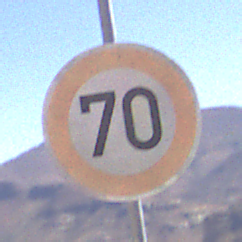
Verkehrszeichen: Geschwindigkeit70
Umgebung: Outdoor, Nature
Tageszeit: Midday
Wetter: Clear
Licht: Natural
Jahreszeit: NotSpecified
Kontrast: HighContrast